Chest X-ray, PA view. Patient: 46 years old, sex M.
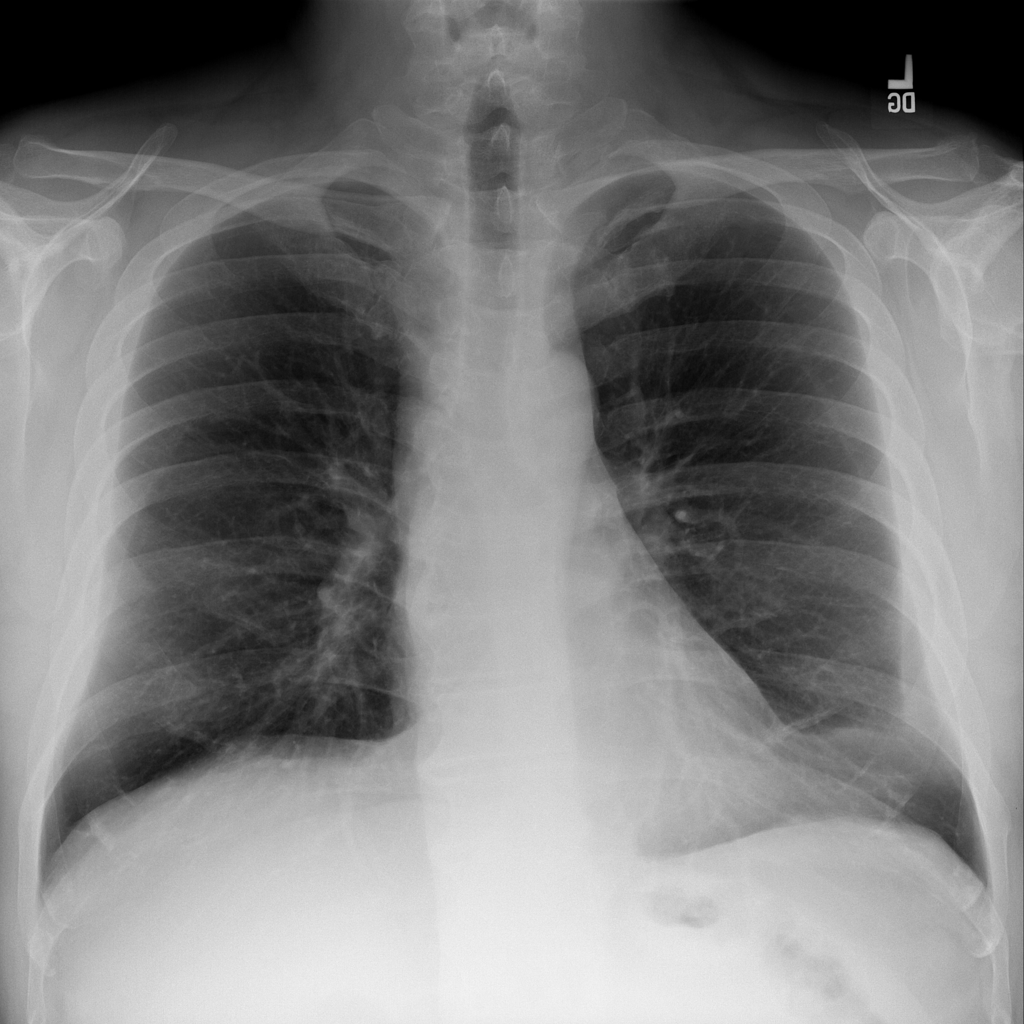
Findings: No Finding